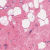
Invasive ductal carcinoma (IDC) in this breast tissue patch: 0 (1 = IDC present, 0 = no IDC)